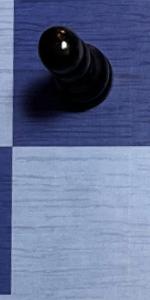
Label: Empty